Question: Is it possible to specify the padding on a specific side of the bbox when adding text in matplotlib? I'm adding a LaTex table as text and for some reason the table is misaligned naturally with no padding specifications. I'd like to account for this for adding padding on the top of the bbox.
Unfortunately, there doesn't seem to be an option for adding padding to a specific side of a bbox. Is this possible?
Here's an example to illustrate:
'''
import matplotlib
matplotlib.rc('text',usetex=True)
import matplotlib.pyplot as plt
import numpy as np
text = '\begin{tabular}{|c|c|}\hline 1 & 2 \\ \hline 3 & 4 \\ \hline \end{tabular}'
plt.imshow(np.zeros((10,10)), cmap=plt.cm.gray)
plt.text( 4.5,
4.5,
text,
fontsize=24,
bbox=dict(fc='w',boxstyle='square,pad=0.5'), va='center', ha='center')
plt.axis('off')
plt.show()
'''

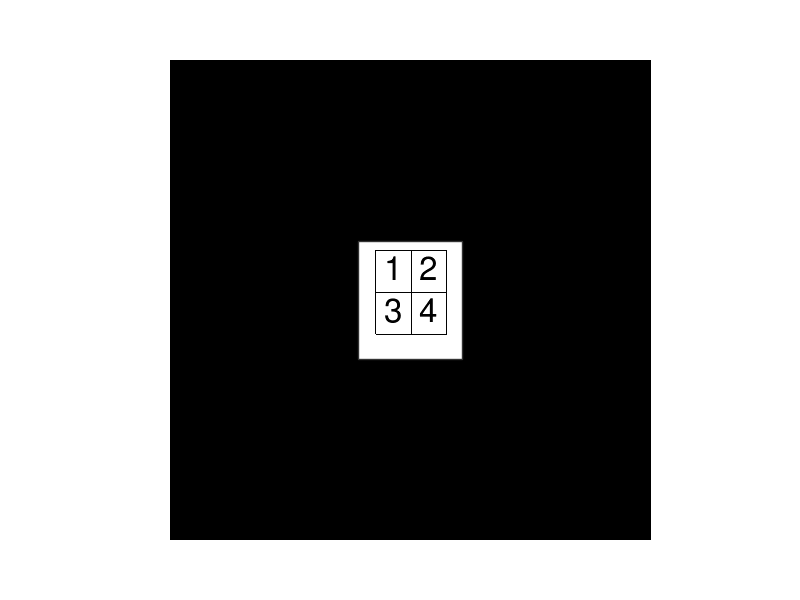
Answer: I've found a workaround which is based on <URL>. An easier solution would also be appreciated. I should also say that the vertical misalignment seems to happen only when I set 'usetex: True'.
Here's the modified version of the above:
'''
import matplotlib
matplotlib.rc('text',usetex=True)
import matplotlib.pyplot as plt
from matplotlib.patches import Rectangle
import numpy as np
text = '\begin{tabular}{|c|c|}\hline1&2\\\hline3&4\\\hline\end{tabular}'
fig, ax = plt.subplots(1)
img = ax.imshow(np.zeros((10,10)), cmap=plt.cm.gray)
txt = ax.text( 4.5,
4.5,
text,
fontsize=24,
ha='center',
va='center',
bbox=dict(alpha=0))
fig.canvas.draw()
bbox = txt.get_bbox_patch()
xmin = bbox.get_window_extent().xmin
xmax = bbox.get_window_extent().xmax
ymin = bbox.get_window_extent().ymin
ymax = bbox.get_window_extent().ymax
xmin, ymin = fig.transFigure.inverted().transform((xmin, ymin))
xmax, ymax = fig.transFigure.inverted().transform((xmax, ymax))
dx = xmax-xmin
dy = ymax-ymin
# The bounding box vals can be tweaked manually here.
rect = Rectangle((xmin-0.02,ymin-0.01), dx+0.04, dy+0.05, fc='w', transform=fig.transFigure)
ax.add_patch(rect)
fig.canvas.draw()
ax.axis('off')
plt.savefig('ok.png',bbox_inches='tight')
'''
This produces: